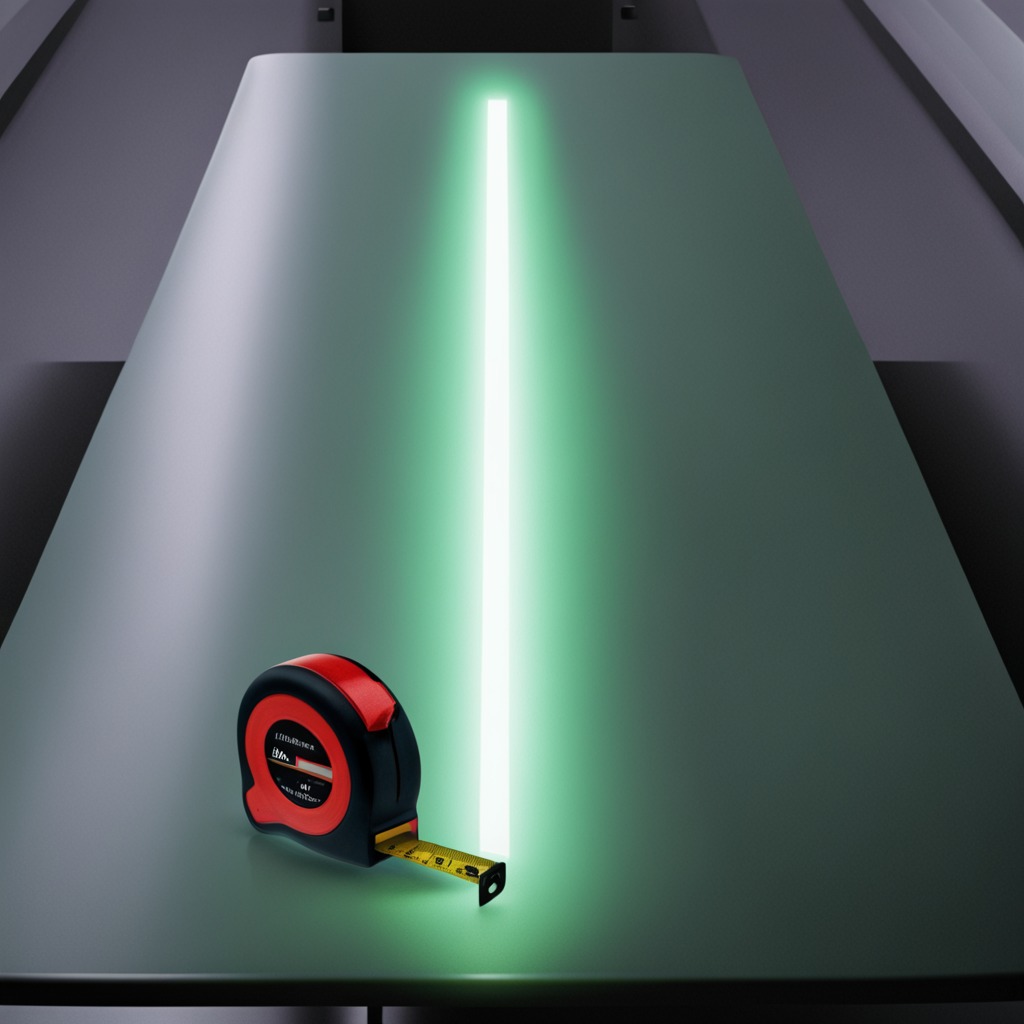
A measuring tape is lying on a clean empty table in a railway signal maintenance room lit by harsh overhead fluorescents photorealistic surface textures crisp shadows high dynamic range